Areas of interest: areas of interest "Scenic Spot"
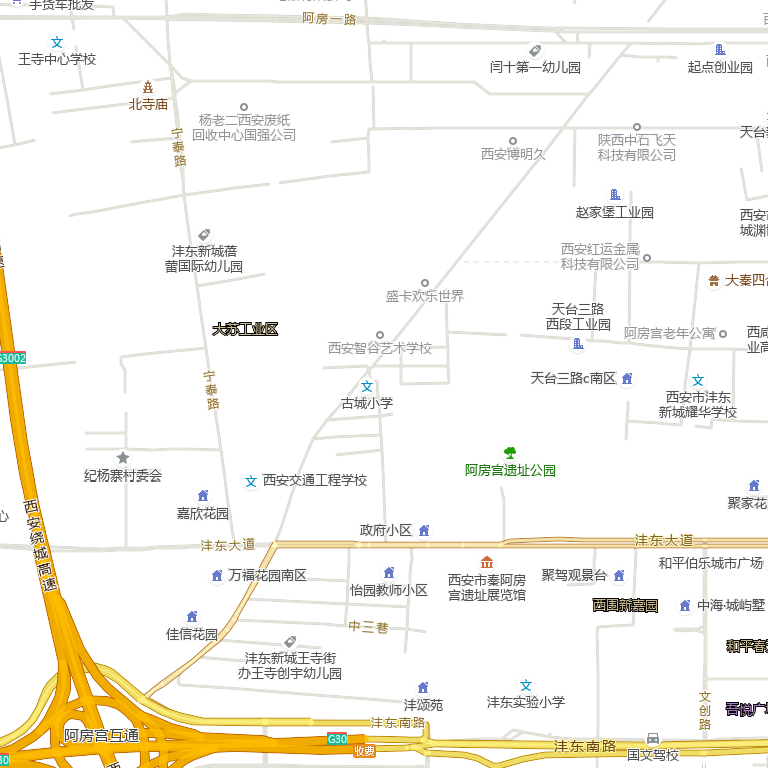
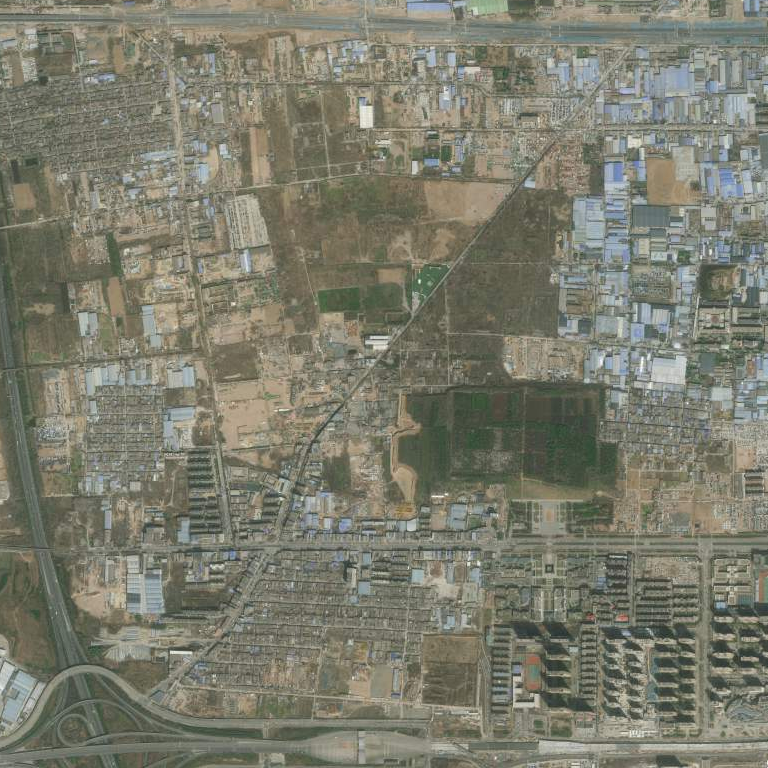